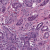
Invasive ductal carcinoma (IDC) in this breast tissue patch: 1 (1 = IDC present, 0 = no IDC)